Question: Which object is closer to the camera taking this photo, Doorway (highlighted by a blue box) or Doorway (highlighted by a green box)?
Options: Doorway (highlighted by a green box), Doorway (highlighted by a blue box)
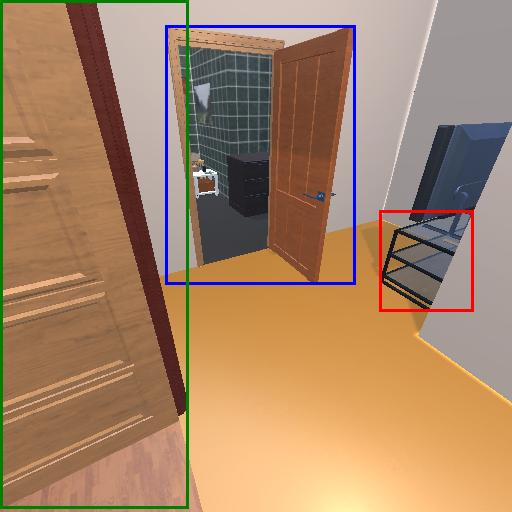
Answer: Doorway (highlighted by a green box)